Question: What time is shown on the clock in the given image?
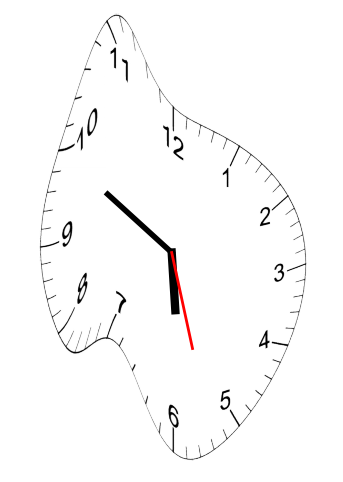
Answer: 05:49:27